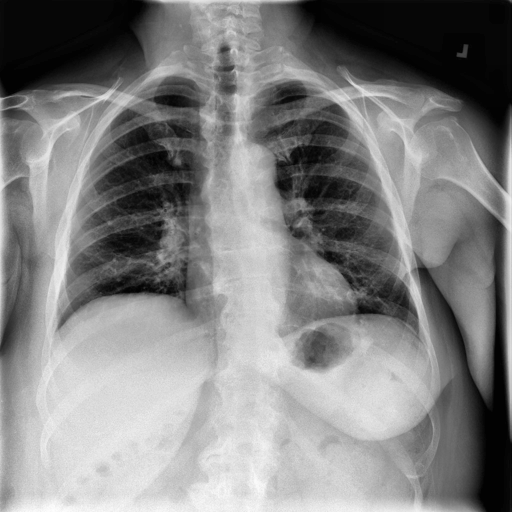
Finding: NORMAL